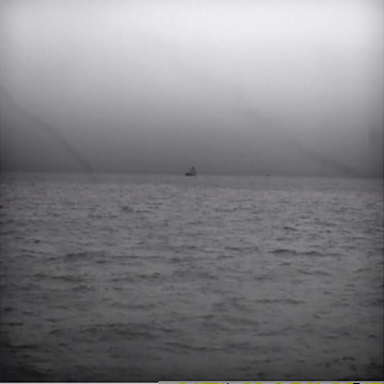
There is a container_ship in the infrared image.